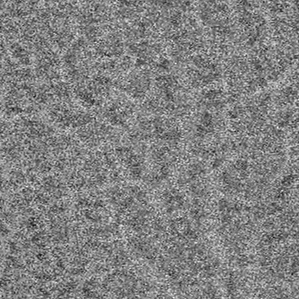
Label: frost